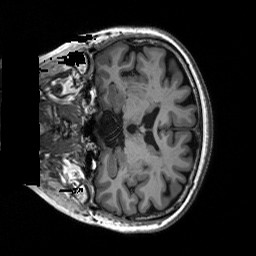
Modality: T1w
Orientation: coronal
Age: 66
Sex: female
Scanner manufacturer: siemens
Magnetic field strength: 3 T
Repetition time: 2.5 s
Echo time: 0.00248 s